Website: crate-barrel
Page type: billing-address
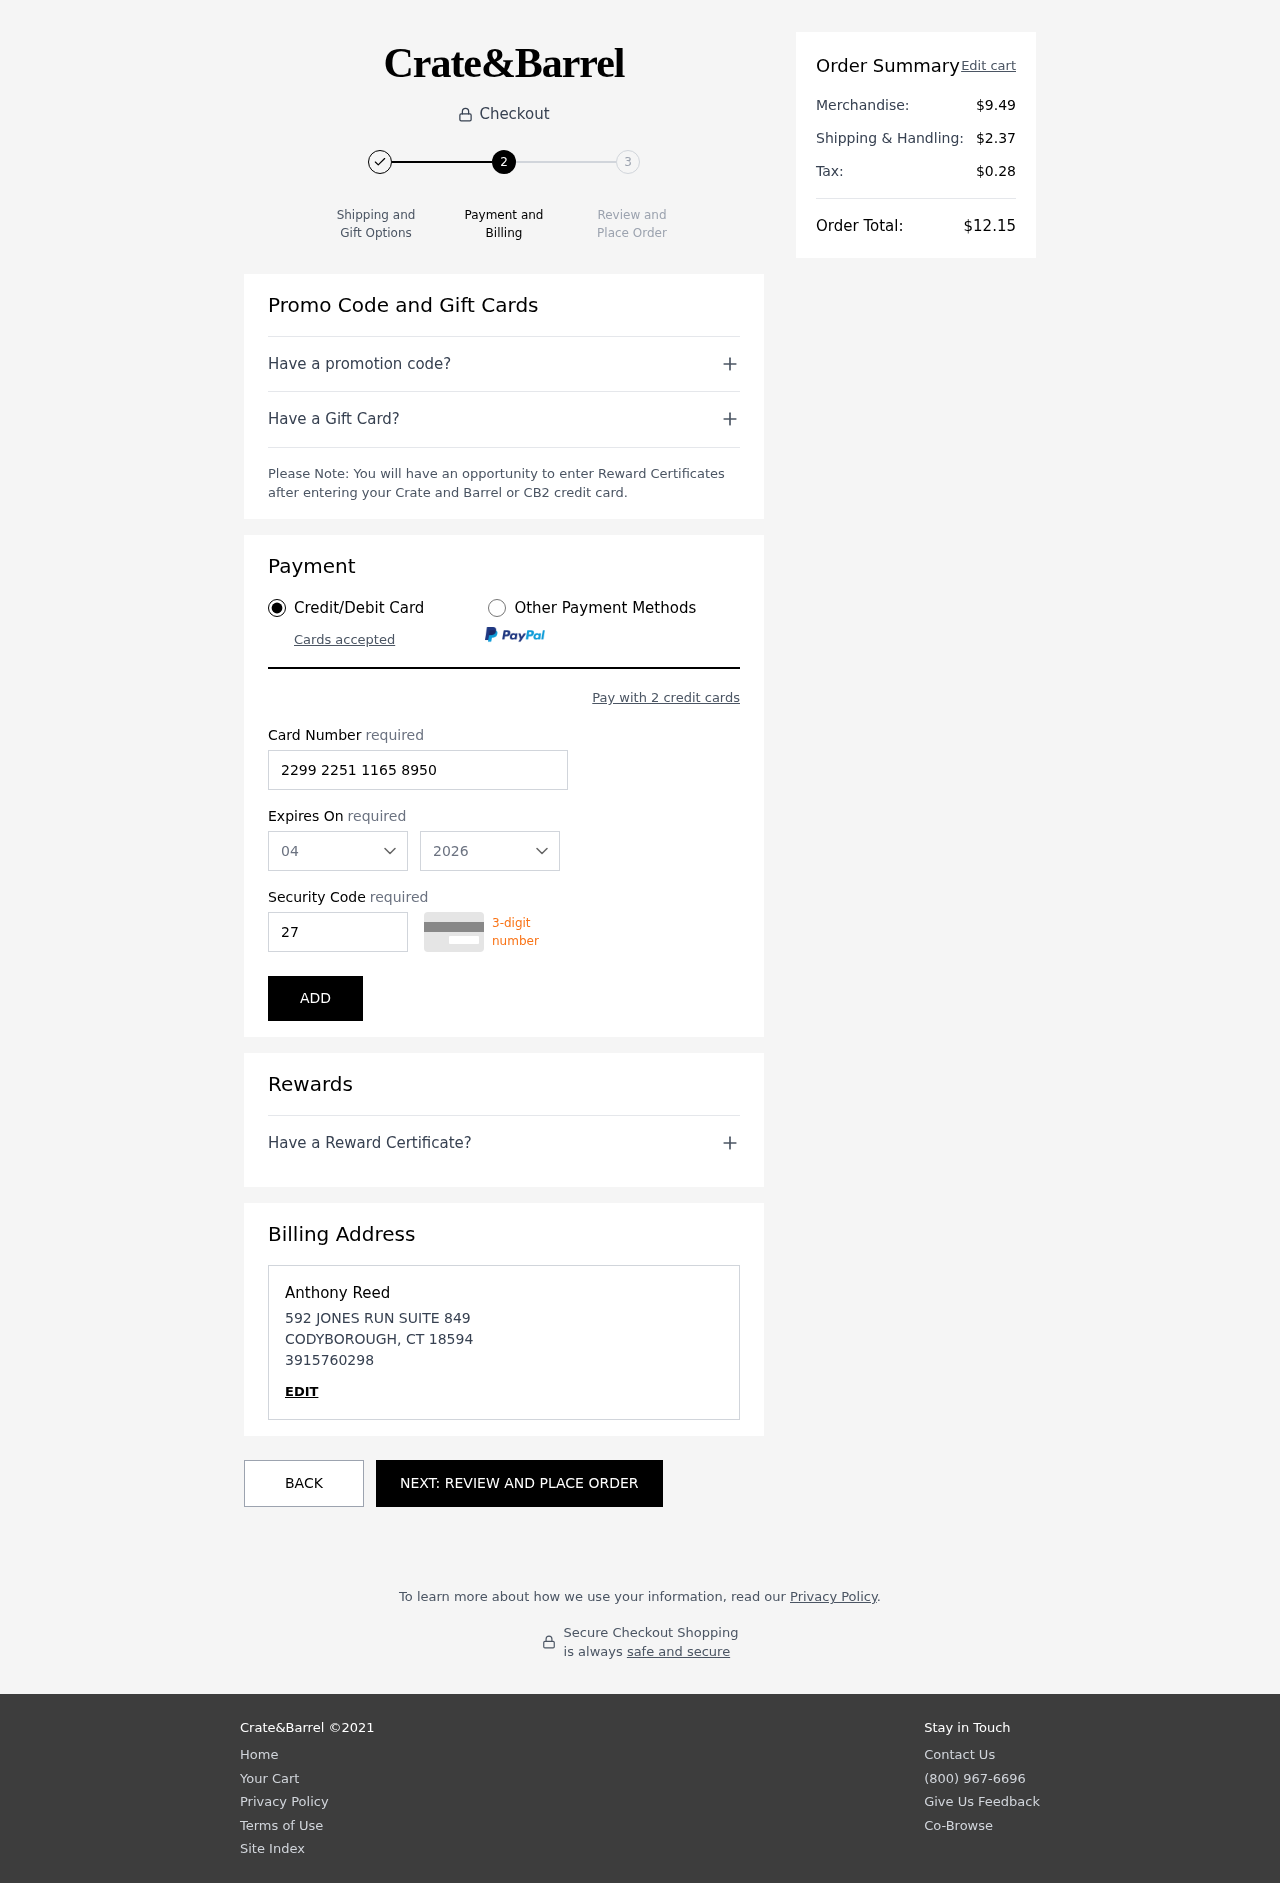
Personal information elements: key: PII_CARD_CVV
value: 270
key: PII_CARD_EXPIRY_MONTH
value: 04
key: PII_CARD_EXPIRY_YEAR
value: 26
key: PII_CARD_NUMBER
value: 2299 2251 1165 8950
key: PII_CITY
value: CODYBOROUGH
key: PII_FULLNAME
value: Anthony Reed
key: PII_PHONE
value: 3915760298
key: PII_POSTCODE
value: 18594
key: PII_STATE_ABBR
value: CT
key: PII_STREET
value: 592 JONES RUN SUITE 849
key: PII_FIRSTNAME
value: Anthony
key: PII_LASTNAME
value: Reed
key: PII_PHONE_LINE
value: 0298
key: PII_PHONE_SUFFIX
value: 0298
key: PII_POSTCODE_FULL
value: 18594
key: PII_PHONE2
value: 3915760298
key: PII_PHONE3
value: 3915760298
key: PII_FULLNAME2
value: Anthony Reed
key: PII_FULLNAME3
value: Anthony Reed
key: PII_FIRSTNAME2
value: Anthony
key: PII_FIRSTNAME3
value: Anthony
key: PII_LASTNAME2
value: Reed
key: PII_LASTNAME3
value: Reed
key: PII_FIRSTNAME_DERIVED
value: Anthony
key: PII_LASTNAME_DERIVED
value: Reed
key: PII_PHONE_NUMERIC
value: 3915760298
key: PII_POSTCODE_NUMERIC
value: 18594
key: PII_PHONE2_NUMERIC
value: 3915760298
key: PII_PHONE3_NUMERIC
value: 3915760298
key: PII_FULLNAME_DERIVED
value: Anthony Reed
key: PII_NAME_FULL_DERIVED
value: Anthony Reed
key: PII_PHONE_DIGITS
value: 3915760298
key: PII_PHONE_LAST4
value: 0298
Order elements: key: ORDER_SUBTOTAL
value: $9.49
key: ORDER_SHIPPING_COST
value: $2.37
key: ORDER_TAX
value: $0.28
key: ORDER_TOTAL
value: $12.15